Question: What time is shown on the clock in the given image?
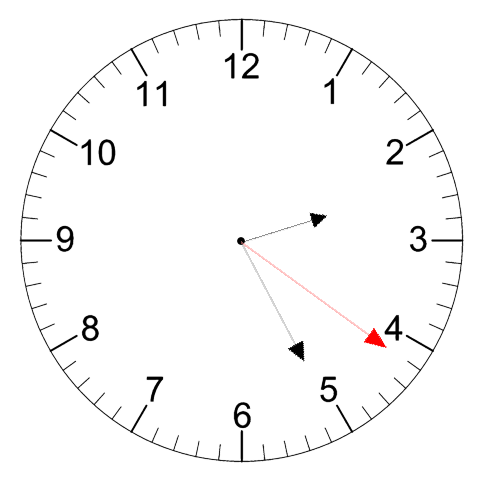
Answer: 02:25:21